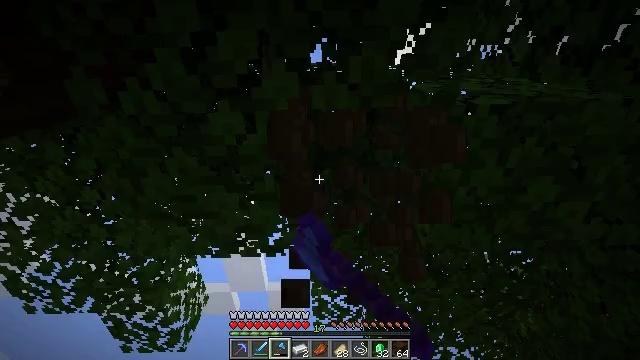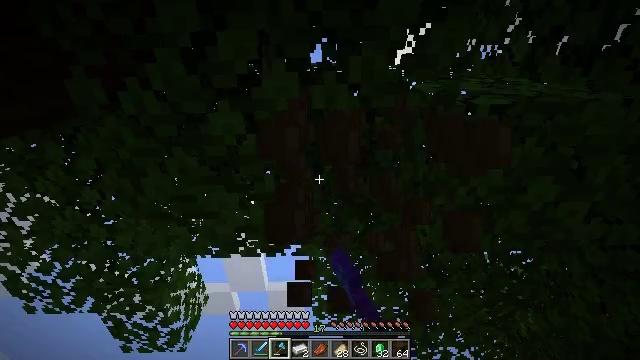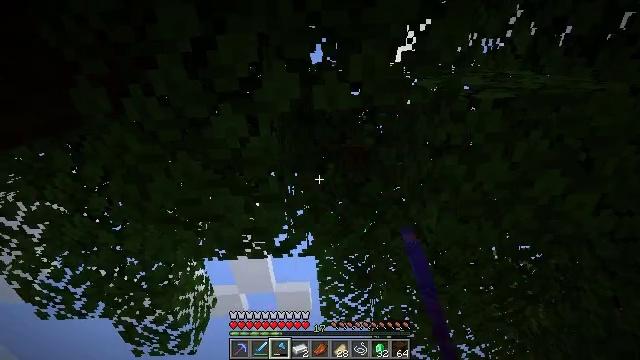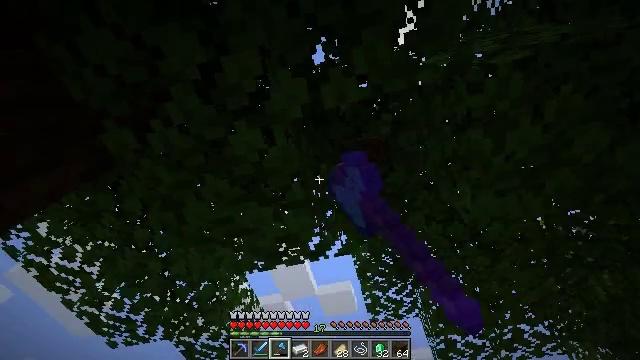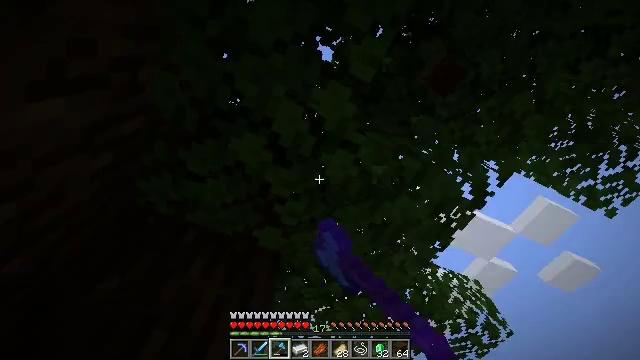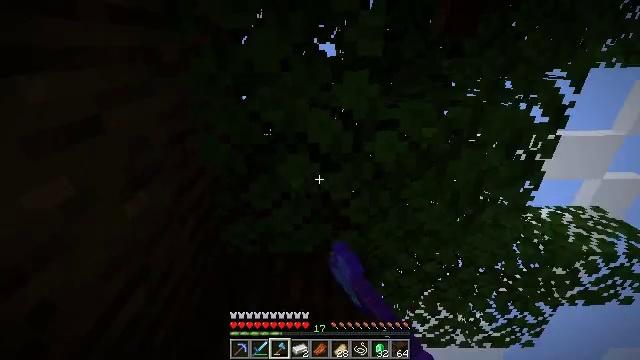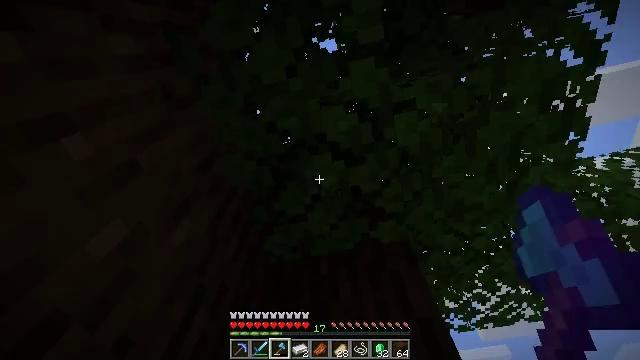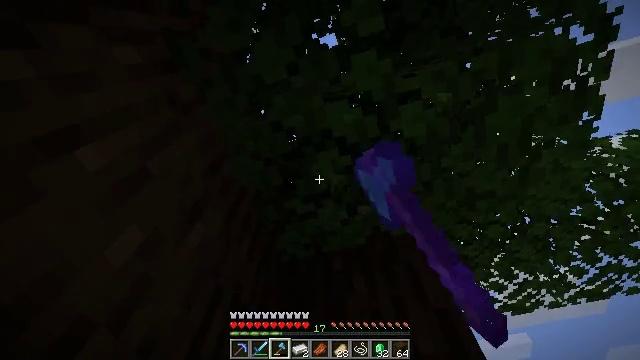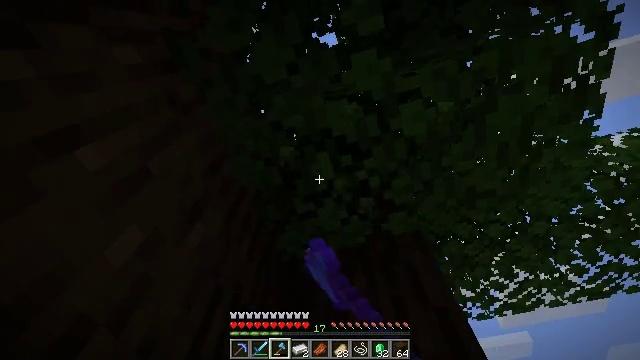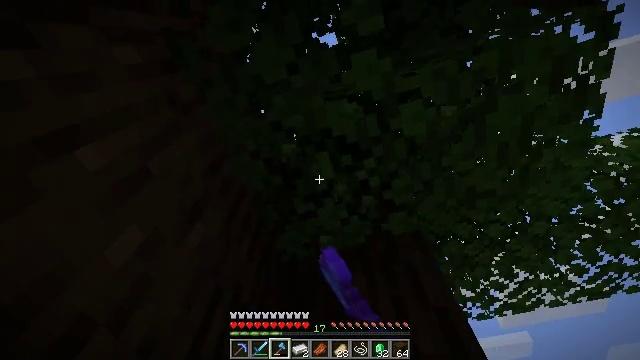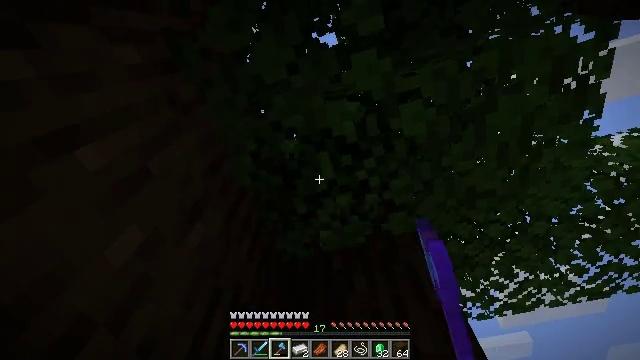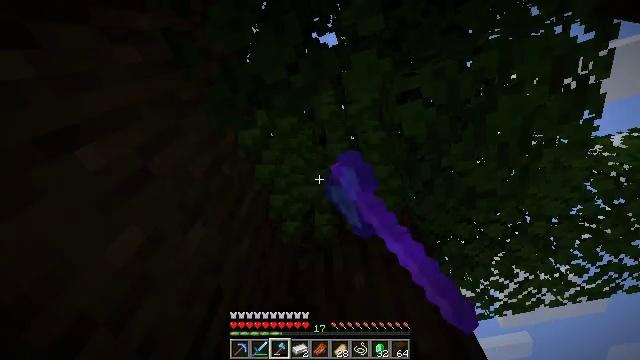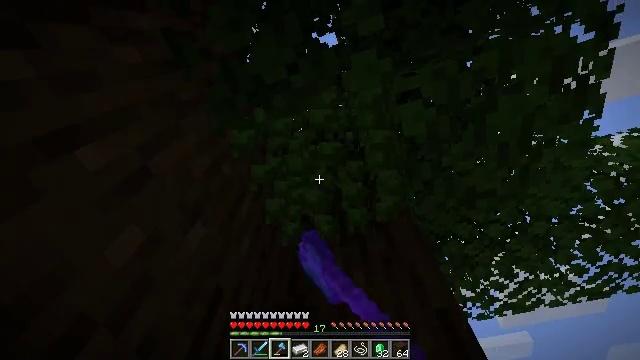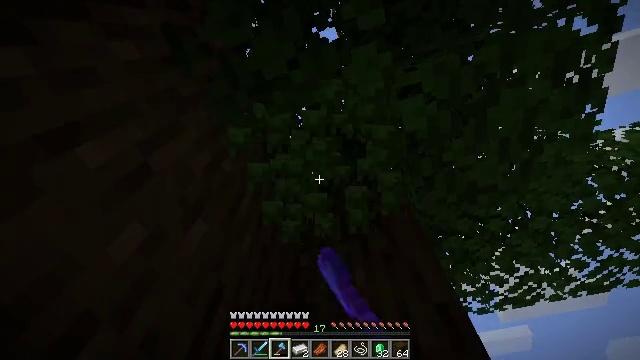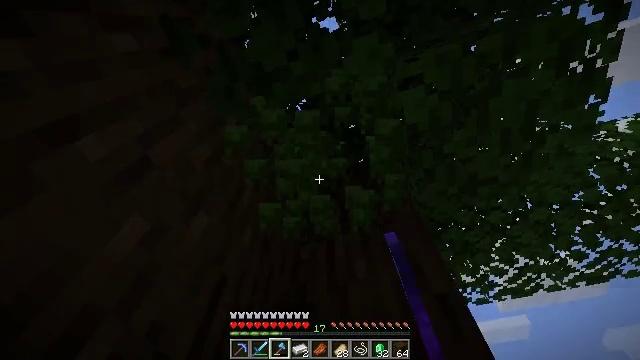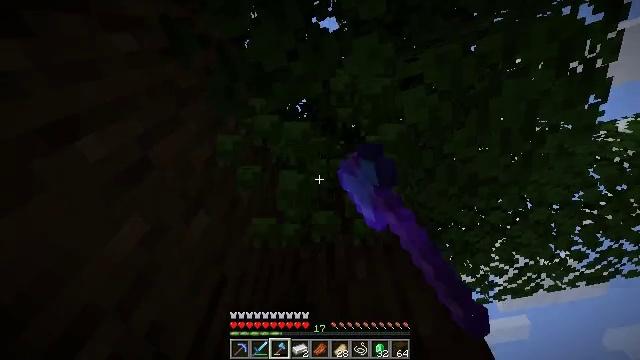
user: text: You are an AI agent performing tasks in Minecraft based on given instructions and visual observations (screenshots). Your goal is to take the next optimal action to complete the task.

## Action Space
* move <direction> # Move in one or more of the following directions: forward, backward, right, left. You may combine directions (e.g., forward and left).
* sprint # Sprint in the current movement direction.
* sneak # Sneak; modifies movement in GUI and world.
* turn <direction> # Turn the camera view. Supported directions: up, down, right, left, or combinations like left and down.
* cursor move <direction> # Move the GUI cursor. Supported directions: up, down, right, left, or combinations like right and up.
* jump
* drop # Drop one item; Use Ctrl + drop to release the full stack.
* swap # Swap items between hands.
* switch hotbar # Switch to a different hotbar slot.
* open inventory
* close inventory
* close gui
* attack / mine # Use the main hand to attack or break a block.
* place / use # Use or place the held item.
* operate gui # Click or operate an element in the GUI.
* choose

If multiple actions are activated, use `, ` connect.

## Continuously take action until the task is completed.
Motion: motion action
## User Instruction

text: Harvest dark oak leaves for decorative purposes.
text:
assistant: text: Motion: attack / mine
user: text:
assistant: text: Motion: turn left, attack / mine
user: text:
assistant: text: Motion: turn left, attack / mine
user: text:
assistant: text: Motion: turn left, attack / mine
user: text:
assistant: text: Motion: turn left, attack / mine
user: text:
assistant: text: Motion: turn left, attack / mine
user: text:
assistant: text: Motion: turn left, attack / mine
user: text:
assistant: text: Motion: attack / mine
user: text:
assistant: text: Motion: attack / mine
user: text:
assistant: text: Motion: attack / mine
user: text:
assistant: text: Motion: attack / mine
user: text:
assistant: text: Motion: attack / mine
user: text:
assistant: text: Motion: attack / mine
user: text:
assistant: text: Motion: turn down, attack / mine
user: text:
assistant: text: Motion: attack / mine
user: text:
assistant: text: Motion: attack / mine